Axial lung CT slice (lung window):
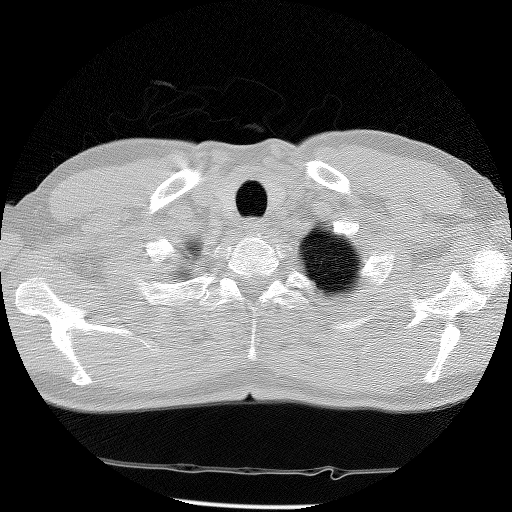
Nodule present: no